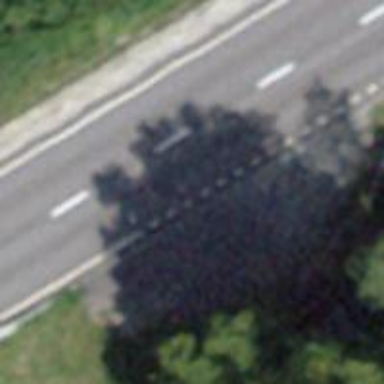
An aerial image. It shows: Primary road with asphalt surface.